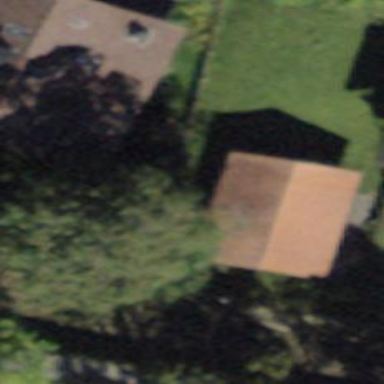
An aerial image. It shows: Shed.